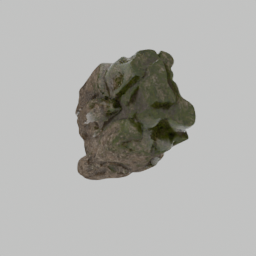
Label: nature